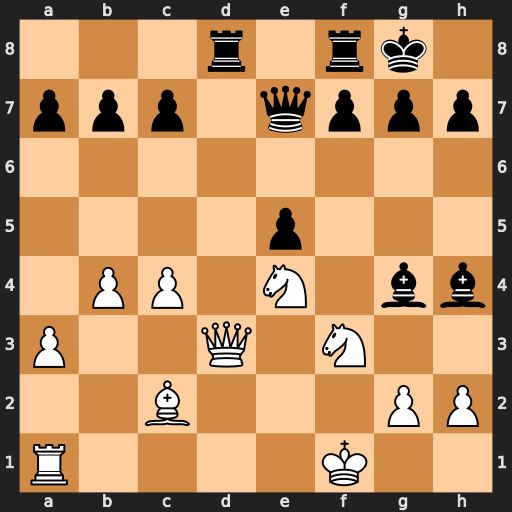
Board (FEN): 3r1rk1/ppp1qppp/8/4p3/1PP1N1bb/P2Q1N2/2B3PP/R4K2
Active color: w
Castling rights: -
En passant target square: -
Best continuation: Nf6+ gxf6 Qxh7#